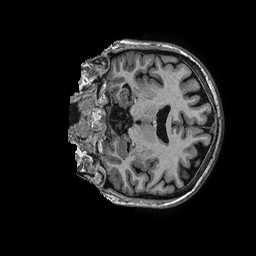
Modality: T1w
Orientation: coronal
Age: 55
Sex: female
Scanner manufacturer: ge
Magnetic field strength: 3 T
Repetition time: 0.006952 s
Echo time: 0.00292 s